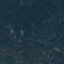
Land use / land cover class: Forest